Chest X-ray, PA view. Patient: 54 years old, sex M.
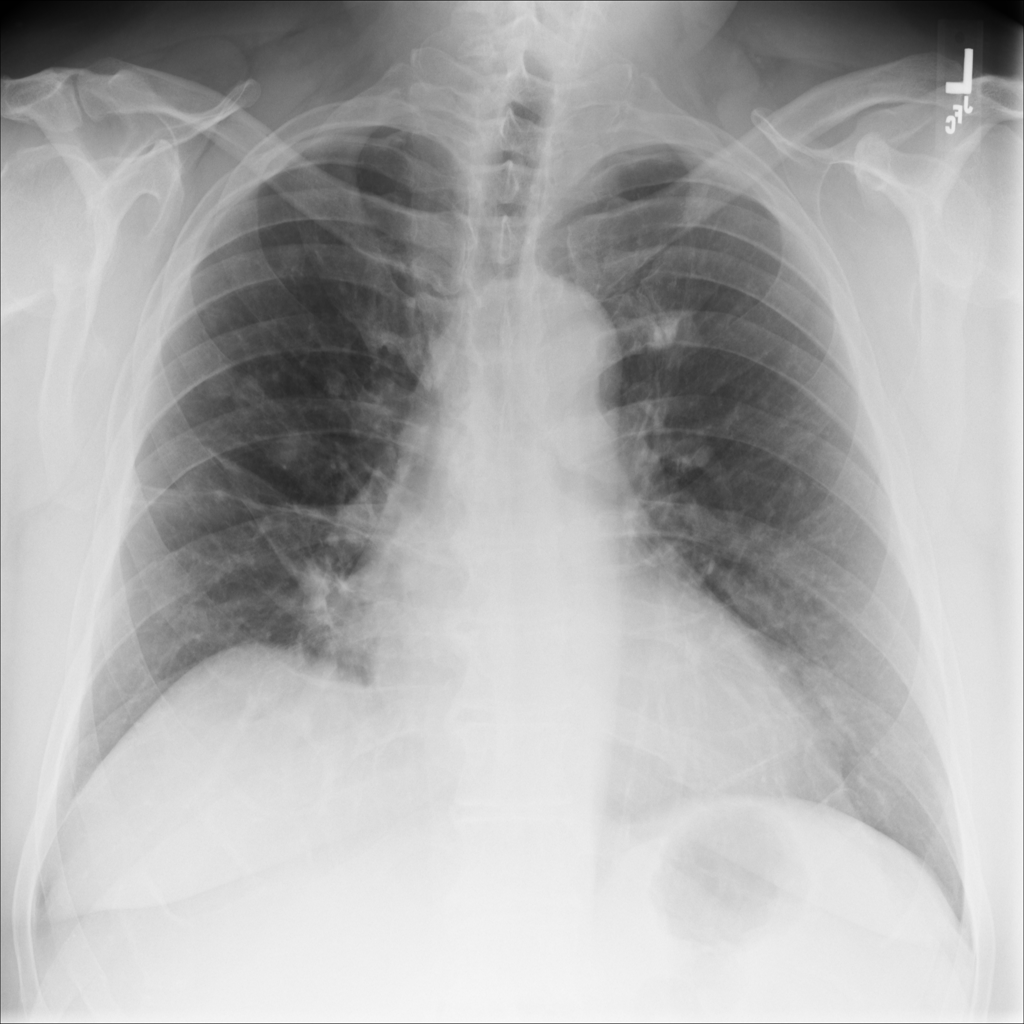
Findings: No Finding